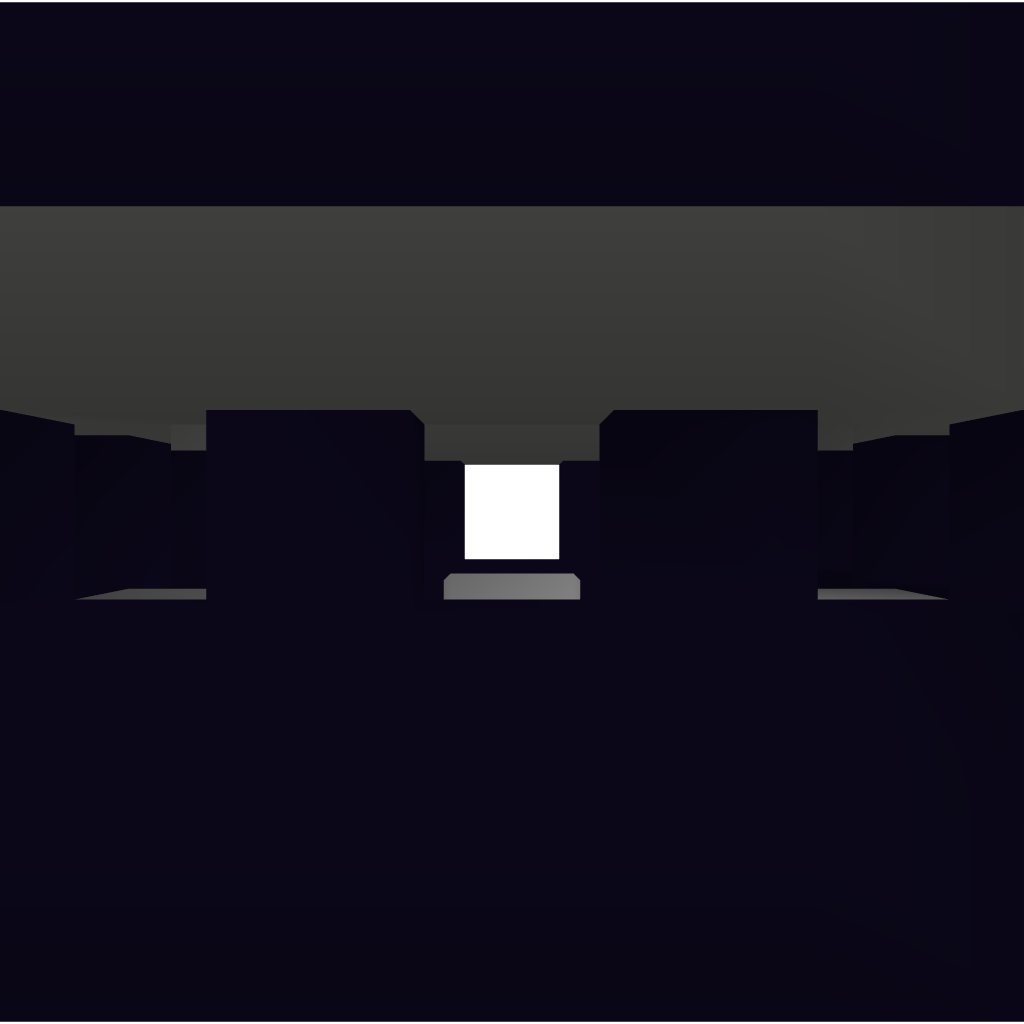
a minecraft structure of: proximity slime flood trap